Chest X-ray:
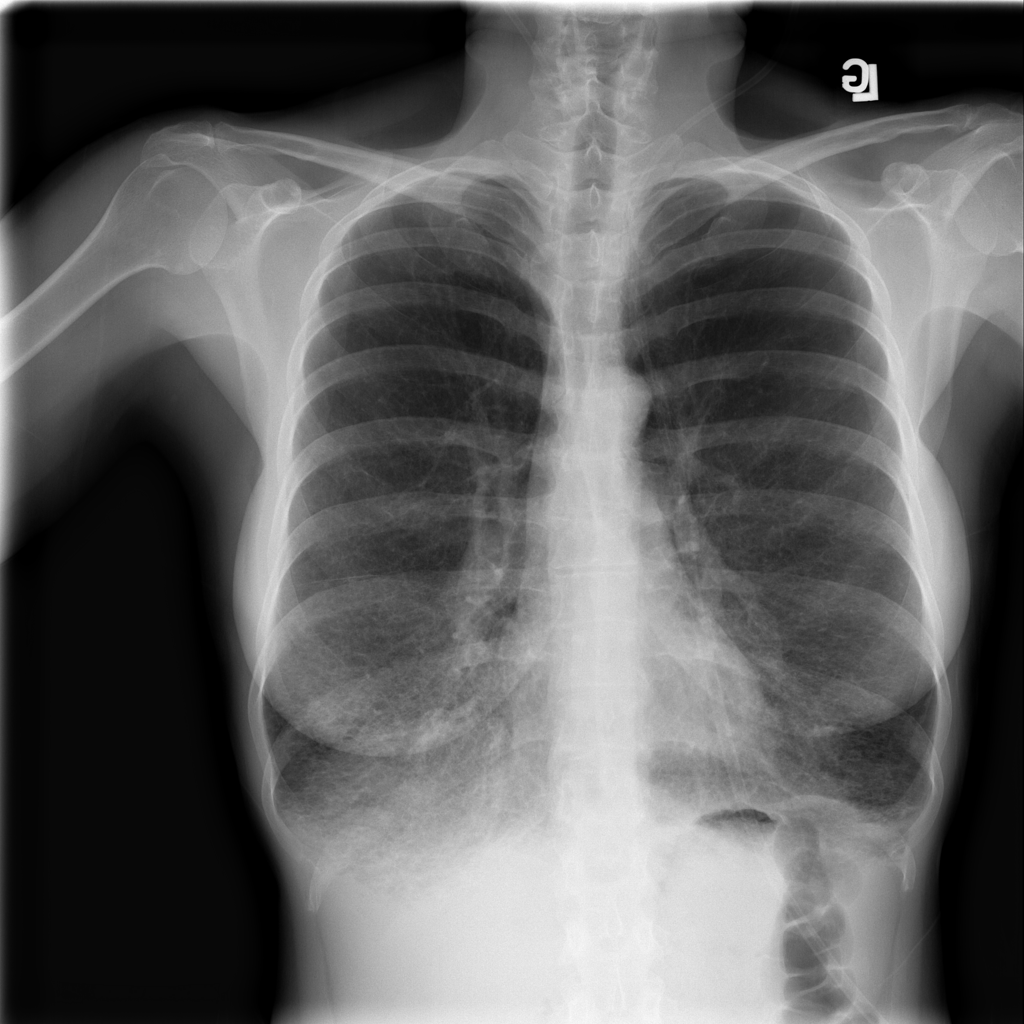
Findings: Consolidation, Effusion
No abnormal finding: no